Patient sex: M
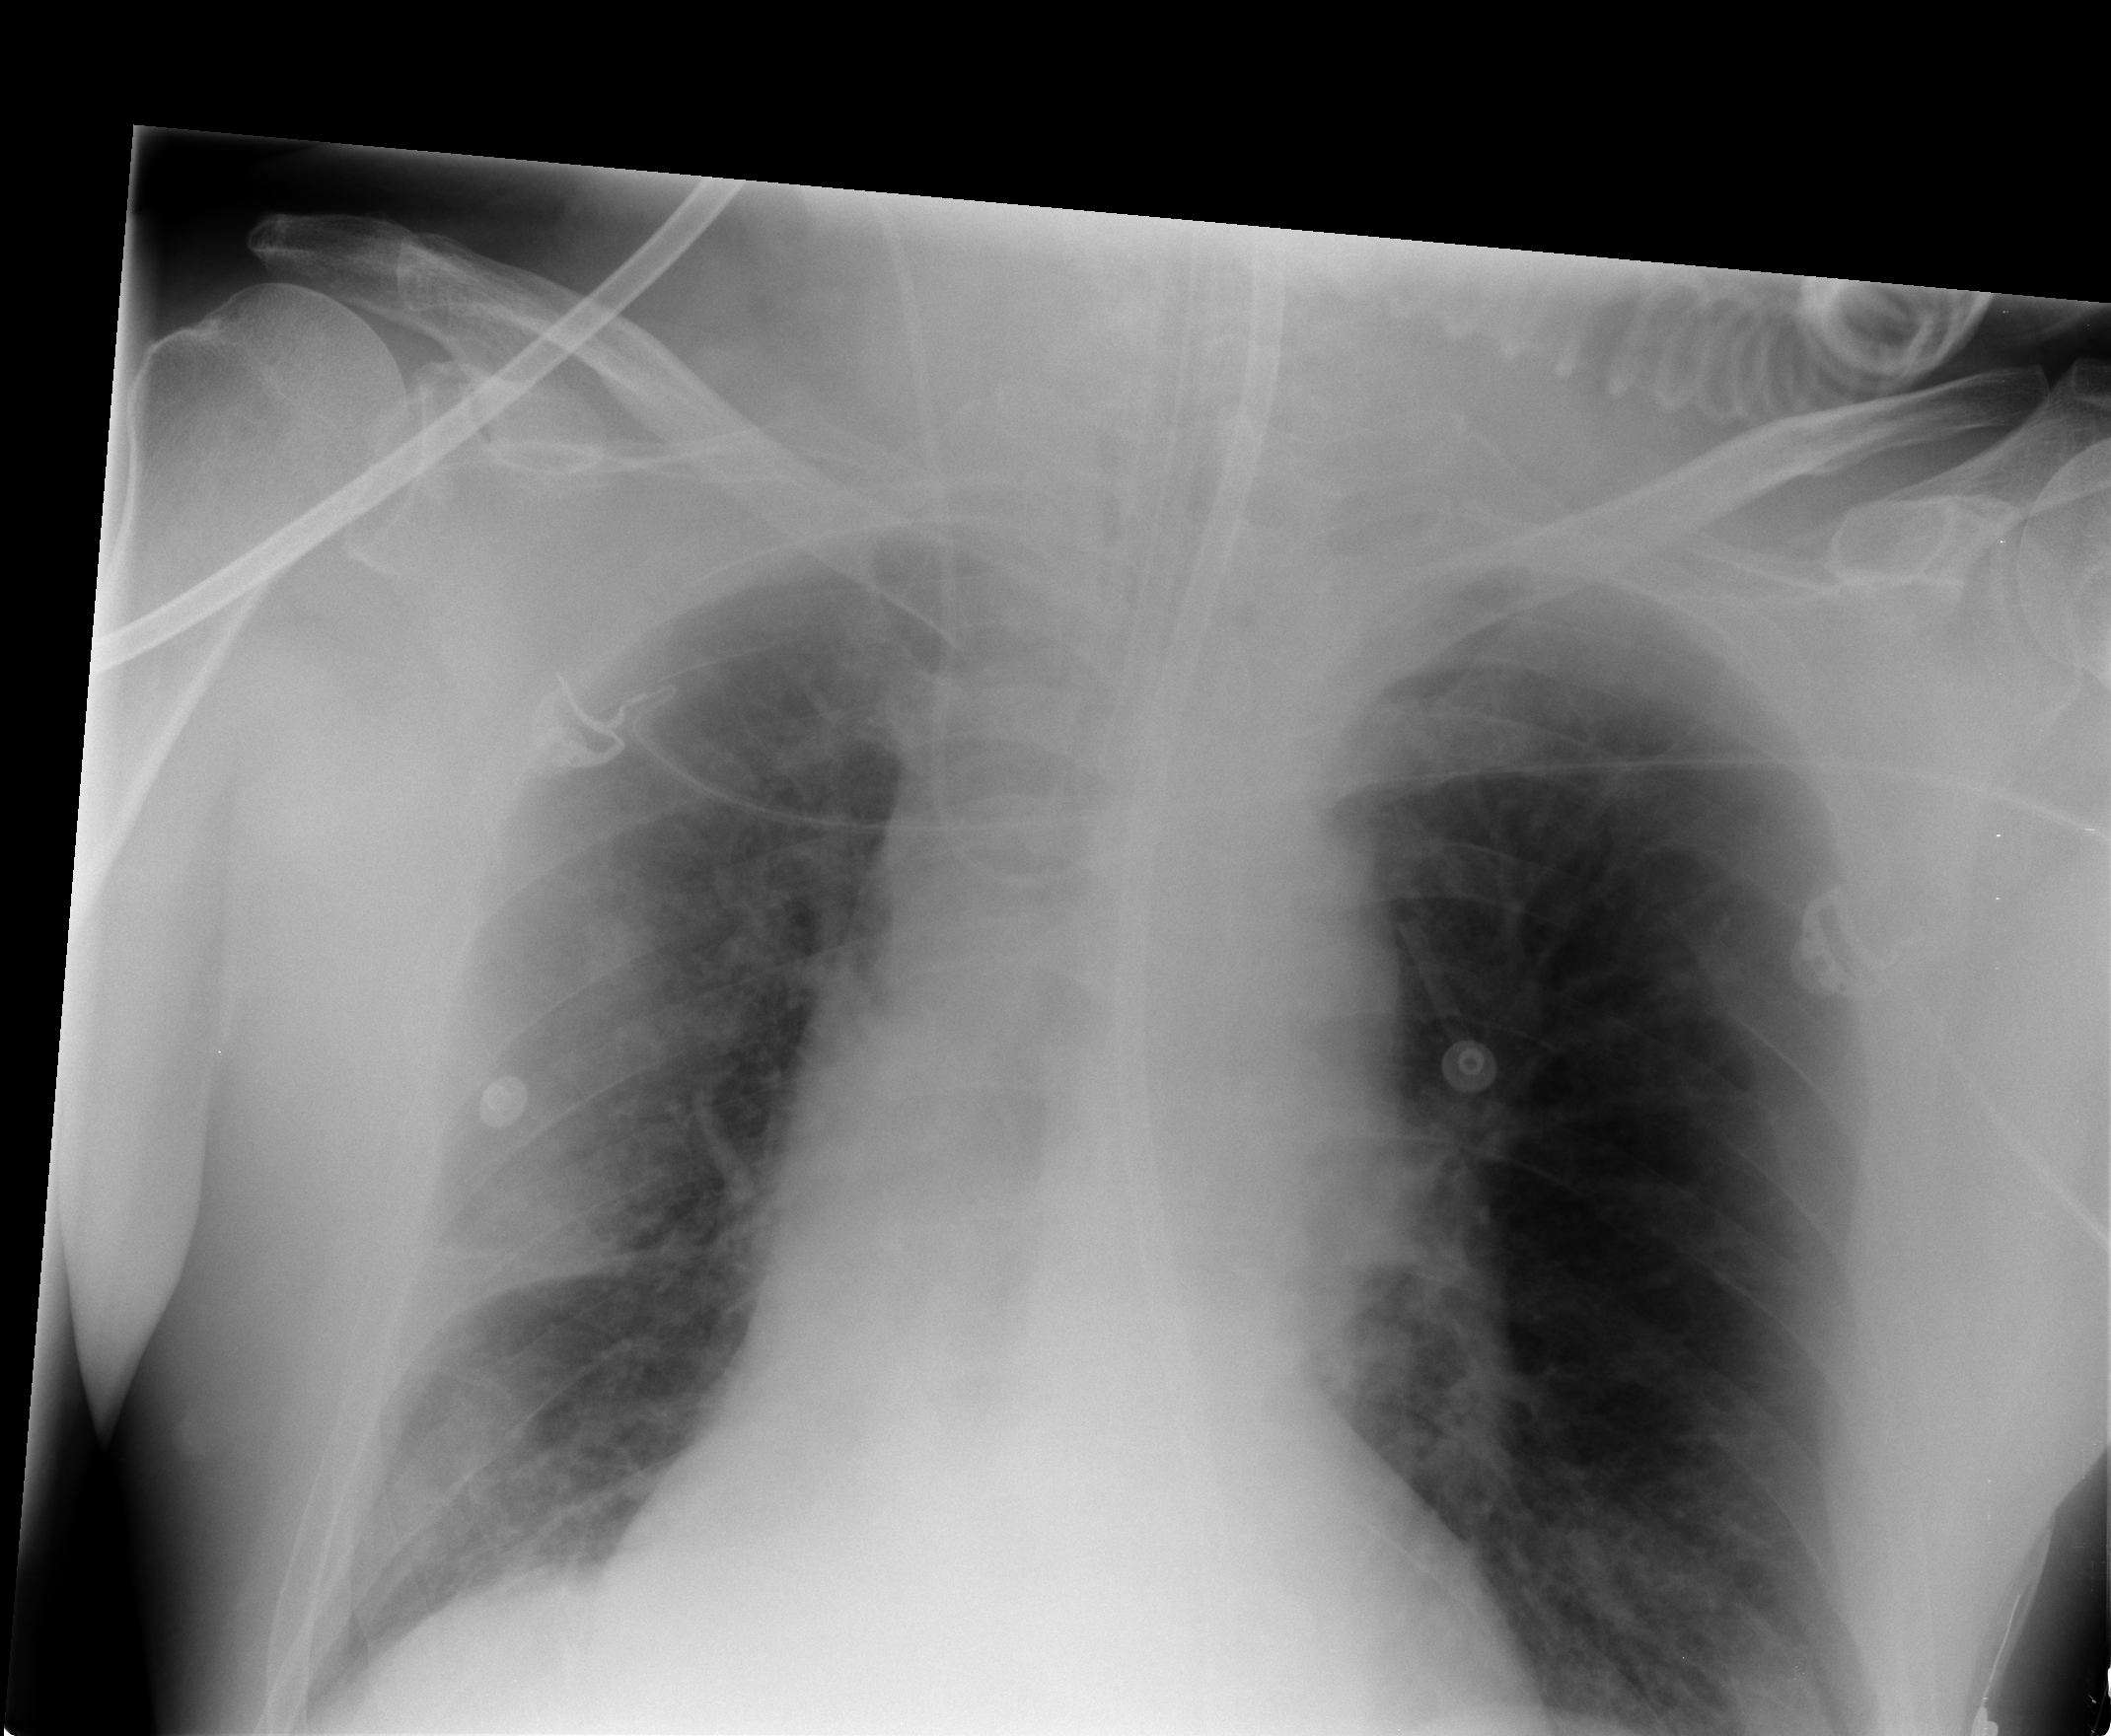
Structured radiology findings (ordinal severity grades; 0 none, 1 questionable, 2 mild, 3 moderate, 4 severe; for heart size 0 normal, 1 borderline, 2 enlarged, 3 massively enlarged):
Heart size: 1
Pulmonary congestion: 0
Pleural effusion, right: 1
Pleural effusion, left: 0
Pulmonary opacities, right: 1
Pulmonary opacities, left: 0
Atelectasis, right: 2
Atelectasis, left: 2